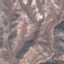
Label: HerbaceousVegetation